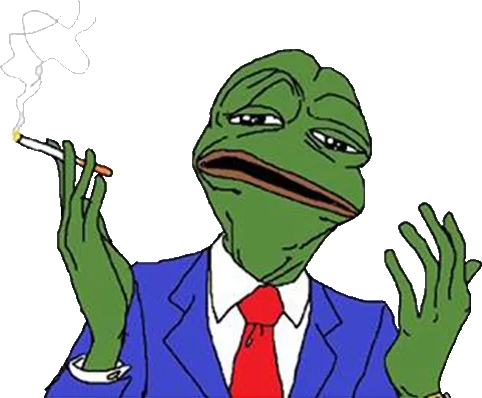
Label: 5_Pepe